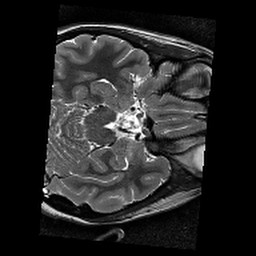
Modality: T2w
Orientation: axial
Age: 19
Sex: female